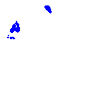
Particle: kaon